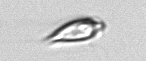
Label: Oxytoxum